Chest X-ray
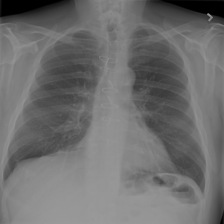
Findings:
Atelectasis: negative
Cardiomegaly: negative
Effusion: negative
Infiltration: negative
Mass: negative
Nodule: negative
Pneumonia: negative
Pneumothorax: negative
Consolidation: negative
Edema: negative
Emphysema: negative
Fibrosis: negative
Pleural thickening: negative
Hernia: negative